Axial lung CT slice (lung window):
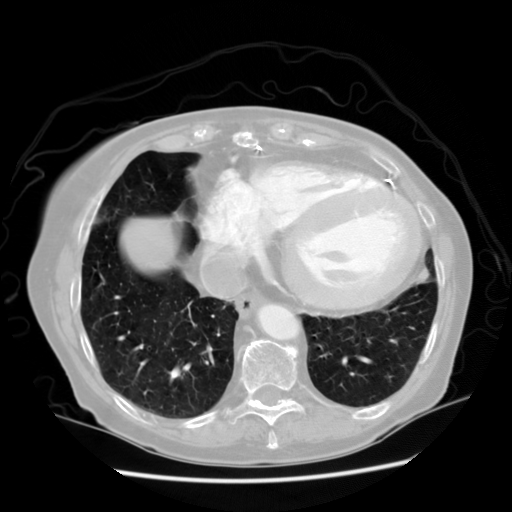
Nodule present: no